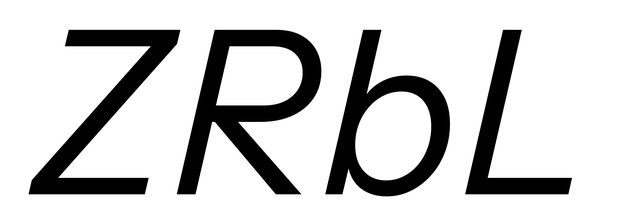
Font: InstrumentSans-Italic_Italic